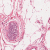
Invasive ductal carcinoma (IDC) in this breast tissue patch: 0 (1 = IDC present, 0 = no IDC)